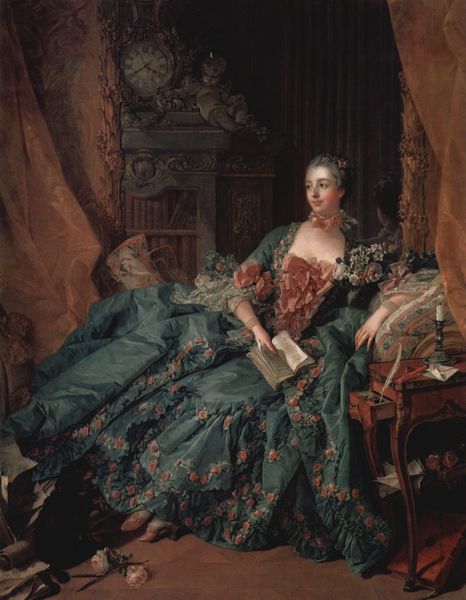
Titel: Porträt der Madame de Pompadour
Künstler: François Boucher
Standort: München
Institution: Alte Pinakothek
Schlagwörter: blau, feder, gemälde, hand, haut, schatten, weiß, grün, sitzen, blume, blumen, braun, busen, decolte, frankreich, frau, holz, kleid, licht, orange, raum, schmuck, schwarz, stützen, säule, tisch, zimmer, blick, blüten, dame, hund, rose, rosen, rot, malerei, muster, schleife, teppich, regal, arme, barock, blass, falten, gesicht, inkarnat, samt, spitze, bildnis, gelehrte, innenraum, möbel, portrait, porträt, spiegel, vorhang, boden, gewand, haare, stoff, adel, klassizismus, rokkoko, schleifen, dekolletee, dekollte, madame, puder, rokoko, rosa, seide, zart, genre, kamin, ofen, engel, putte, putto, stilleben, schleppe, schrift, bücher, papier, schreibtisch, sofa, liegen, lehne, halsband, mieder, schuhe, tüll, kette, hof, lehnen, kissen, polster, vorhänge, floral, lesen, draperie, kerze, uhr, bett, lciht, schublade, tischchen, faltenwurf, rüschen, nachdenken, dekolleté, satin, flamme, buch, blumenmuster, münchen, groß, kuchen, rosig, brokat, schnitzerei, kerzenständer, bücherregal, standuhr, wachs, seiten, reichtum, buck, volant, gestickt, zeit, sekretär, chaiselongue, volants, einrichtung, prunk, träumen, marie, kisse, zeiger, lesende, pantoffeln, ablage, gedrechselt, kaiserin, aufsatz, zeichnungen, versailles, pinakothek, delacroix, boudoir, prachtvoll, schue, beitisch, pompadour, boucher, fragonard, louis, alte pinakothek, gemalde, gelehrt, recamiere, recamier, madame pompadour, vorhangmotiv, maitresse, schnippe, madamme, antoinette, madam pompadour, mürde, pombadour, rerücke, schubladee, verschwendung, robe a l´anglaise, 1819